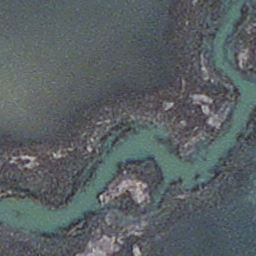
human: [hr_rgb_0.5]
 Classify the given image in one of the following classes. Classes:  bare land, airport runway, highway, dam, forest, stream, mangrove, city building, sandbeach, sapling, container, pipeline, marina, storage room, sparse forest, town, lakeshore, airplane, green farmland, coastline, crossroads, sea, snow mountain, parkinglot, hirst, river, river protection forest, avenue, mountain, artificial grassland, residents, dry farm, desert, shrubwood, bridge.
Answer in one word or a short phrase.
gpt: stream